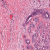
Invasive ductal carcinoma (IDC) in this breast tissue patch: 1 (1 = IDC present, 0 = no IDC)